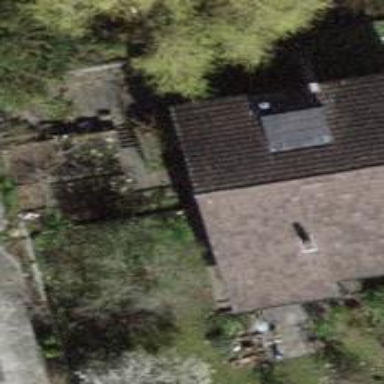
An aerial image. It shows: Building with tile roof.